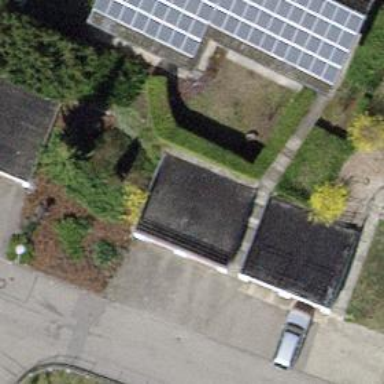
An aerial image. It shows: Garage building.